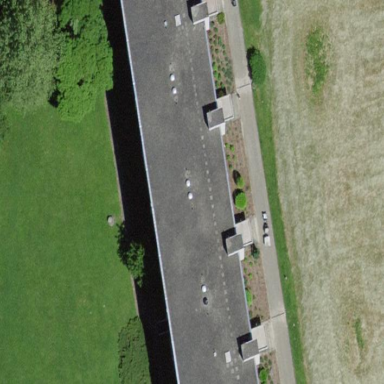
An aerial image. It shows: Building with apartments and flat roof.